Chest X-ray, PA view. Patient: 57 years old, sex M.
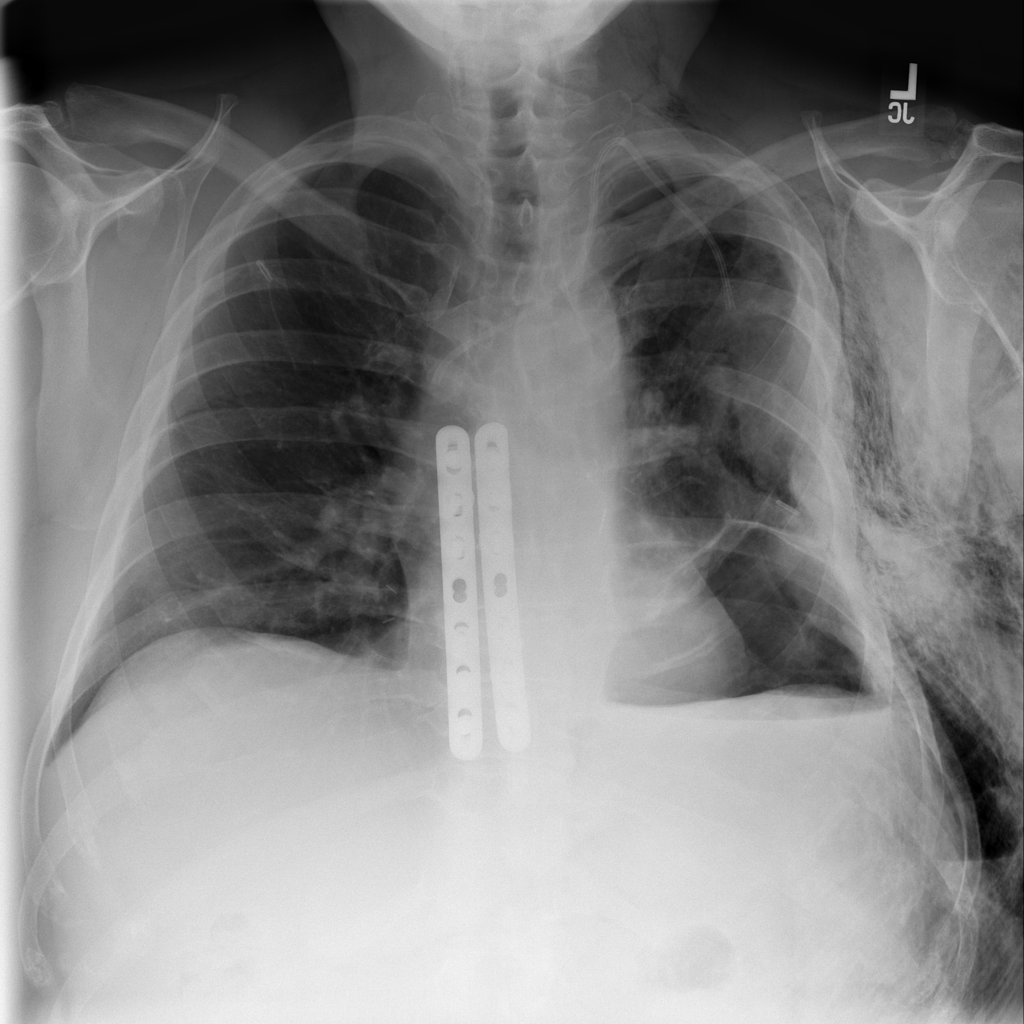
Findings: Emphysema